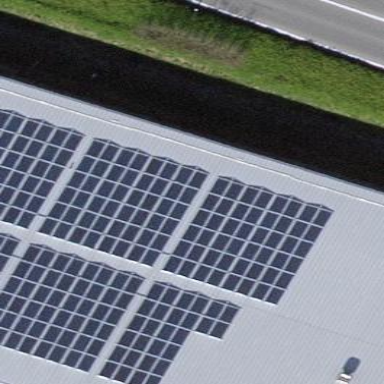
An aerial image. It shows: Solar-powered generator using photovoltaic technology. This small installation generates electricity through solar photovoltaic panels.